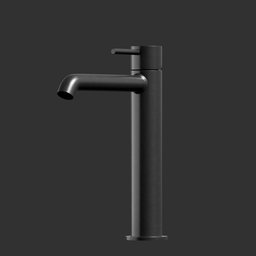
Label: appliances